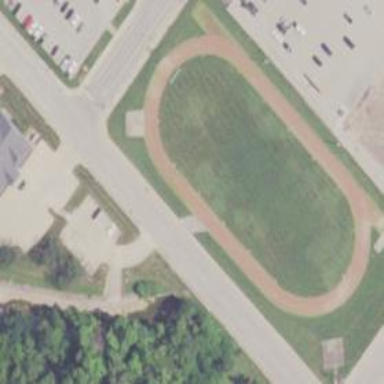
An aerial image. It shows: Track in leisure land.